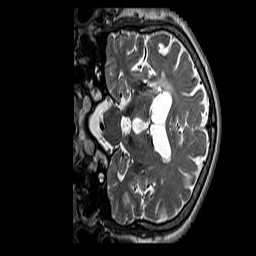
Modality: T2w
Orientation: coronal
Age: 59
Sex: male
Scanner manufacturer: siemens
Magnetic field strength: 3 T
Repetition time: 3.2 s
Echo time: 0.212 s